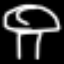
Label: mushroom